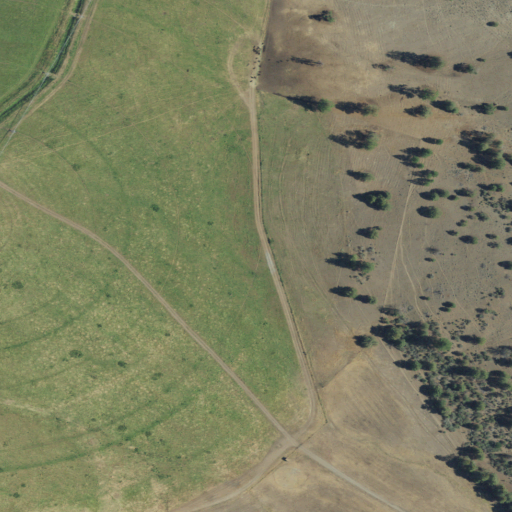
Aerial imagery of valley in California named Sharps Gulch containing grassland, cultivated crops, and shrub